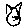
Label: cat